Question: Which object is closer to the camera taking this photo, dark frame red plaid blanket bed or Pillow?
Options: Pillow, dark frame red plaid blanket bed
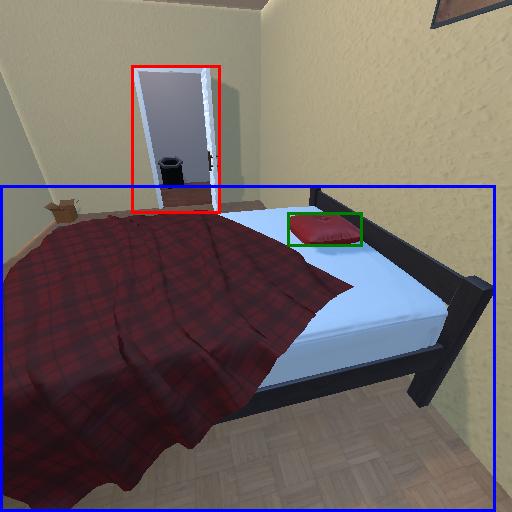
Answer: Pillow